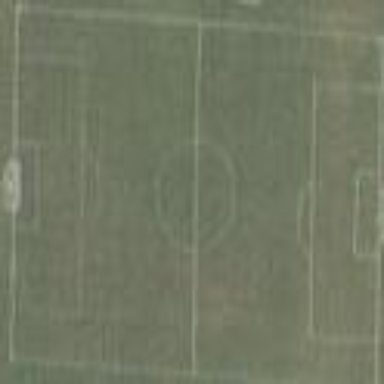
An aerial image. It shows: Soccer pitch with grass surface for leisure and sports.